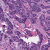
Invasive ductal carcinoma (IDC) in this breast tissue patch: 1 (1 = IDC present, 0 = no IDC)